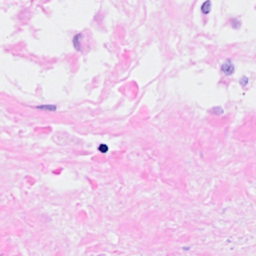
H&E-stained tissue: Breast